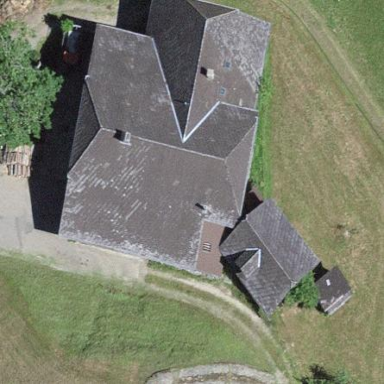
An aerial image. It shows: Farm building.